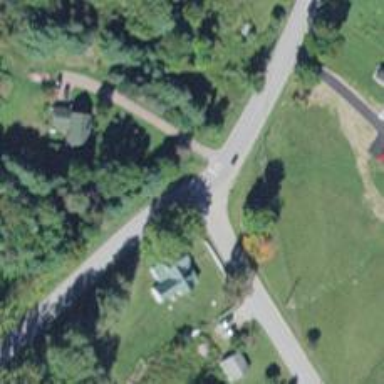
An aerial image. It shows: Stop road.